Field crop: maize
Growth stage: 2
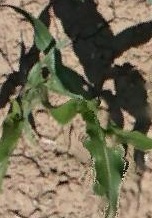
Species: maize